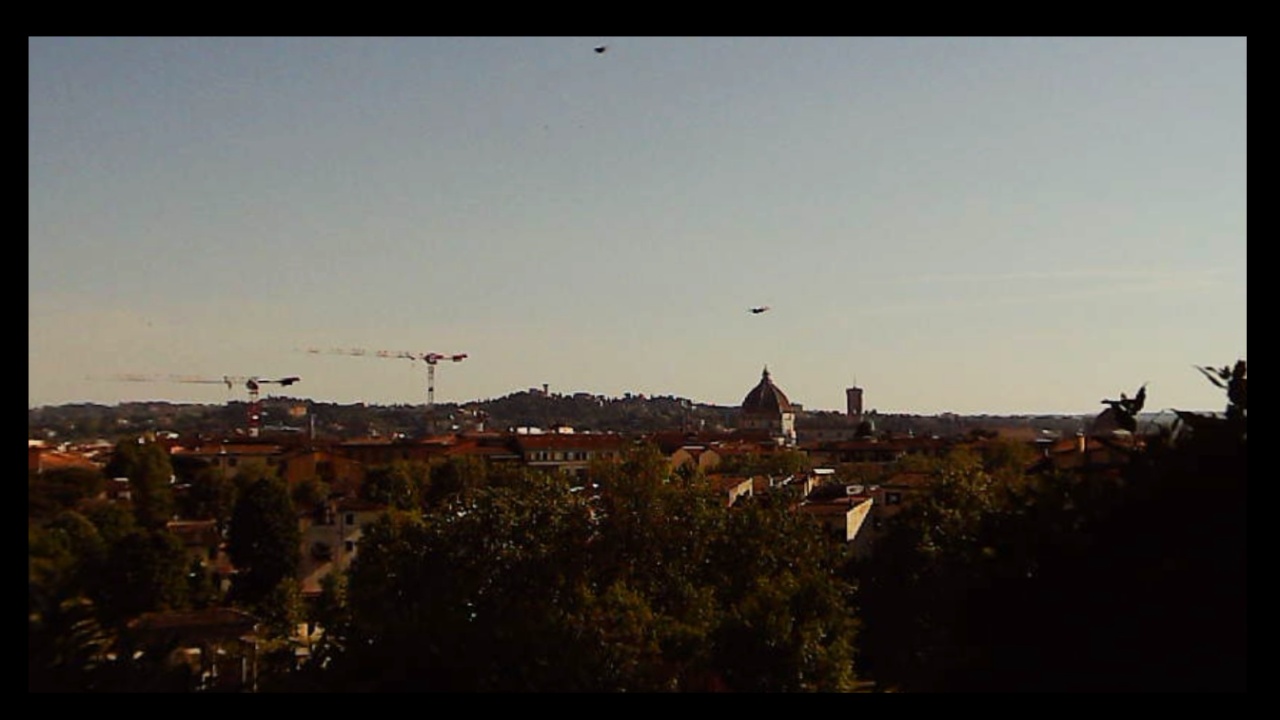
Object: Betafpv air75

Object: DJI Mini 3